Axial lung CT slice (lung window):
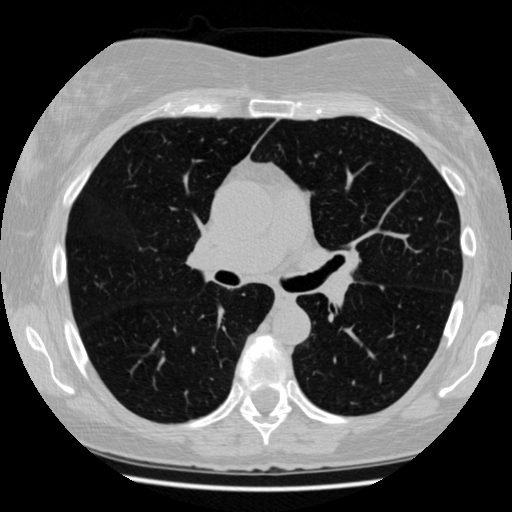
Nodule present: no